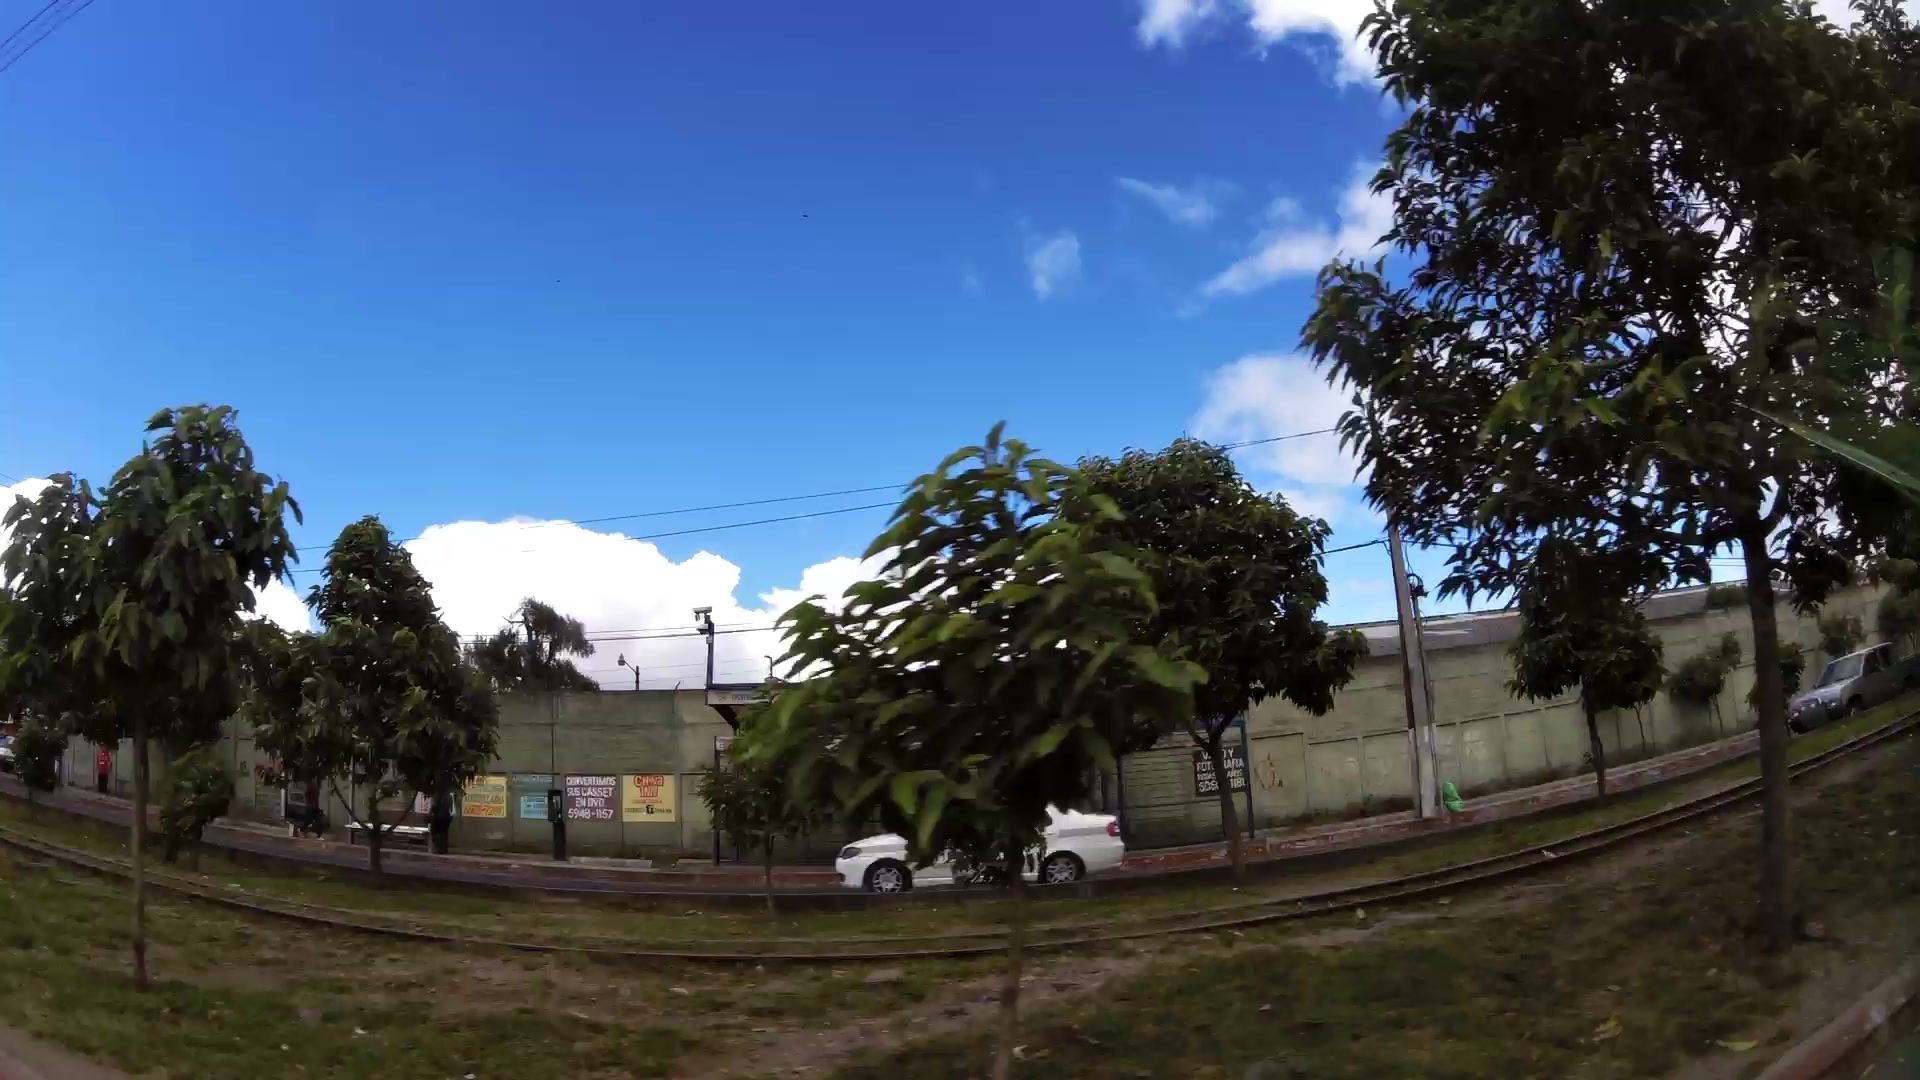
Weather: clear
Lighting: day
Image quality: good
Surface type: walking surface
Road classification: tertiary, primary
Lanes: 2
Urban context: urban centre
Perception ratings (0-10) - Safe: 1.75, Lively: 1.41, Beautiful: 1.62, Boring: 4.37, Depressing: 2.69, Wealthy: 3.82